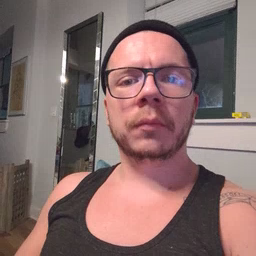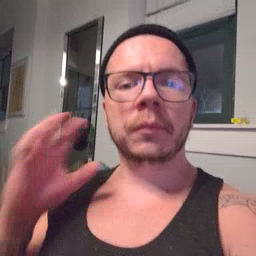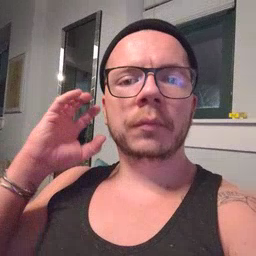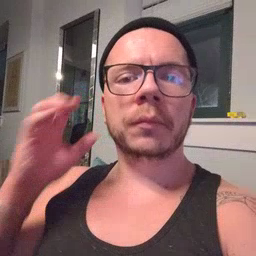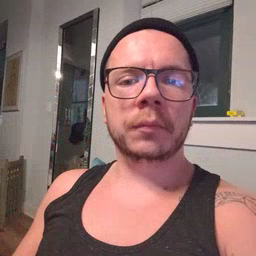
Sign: radio